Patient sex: M
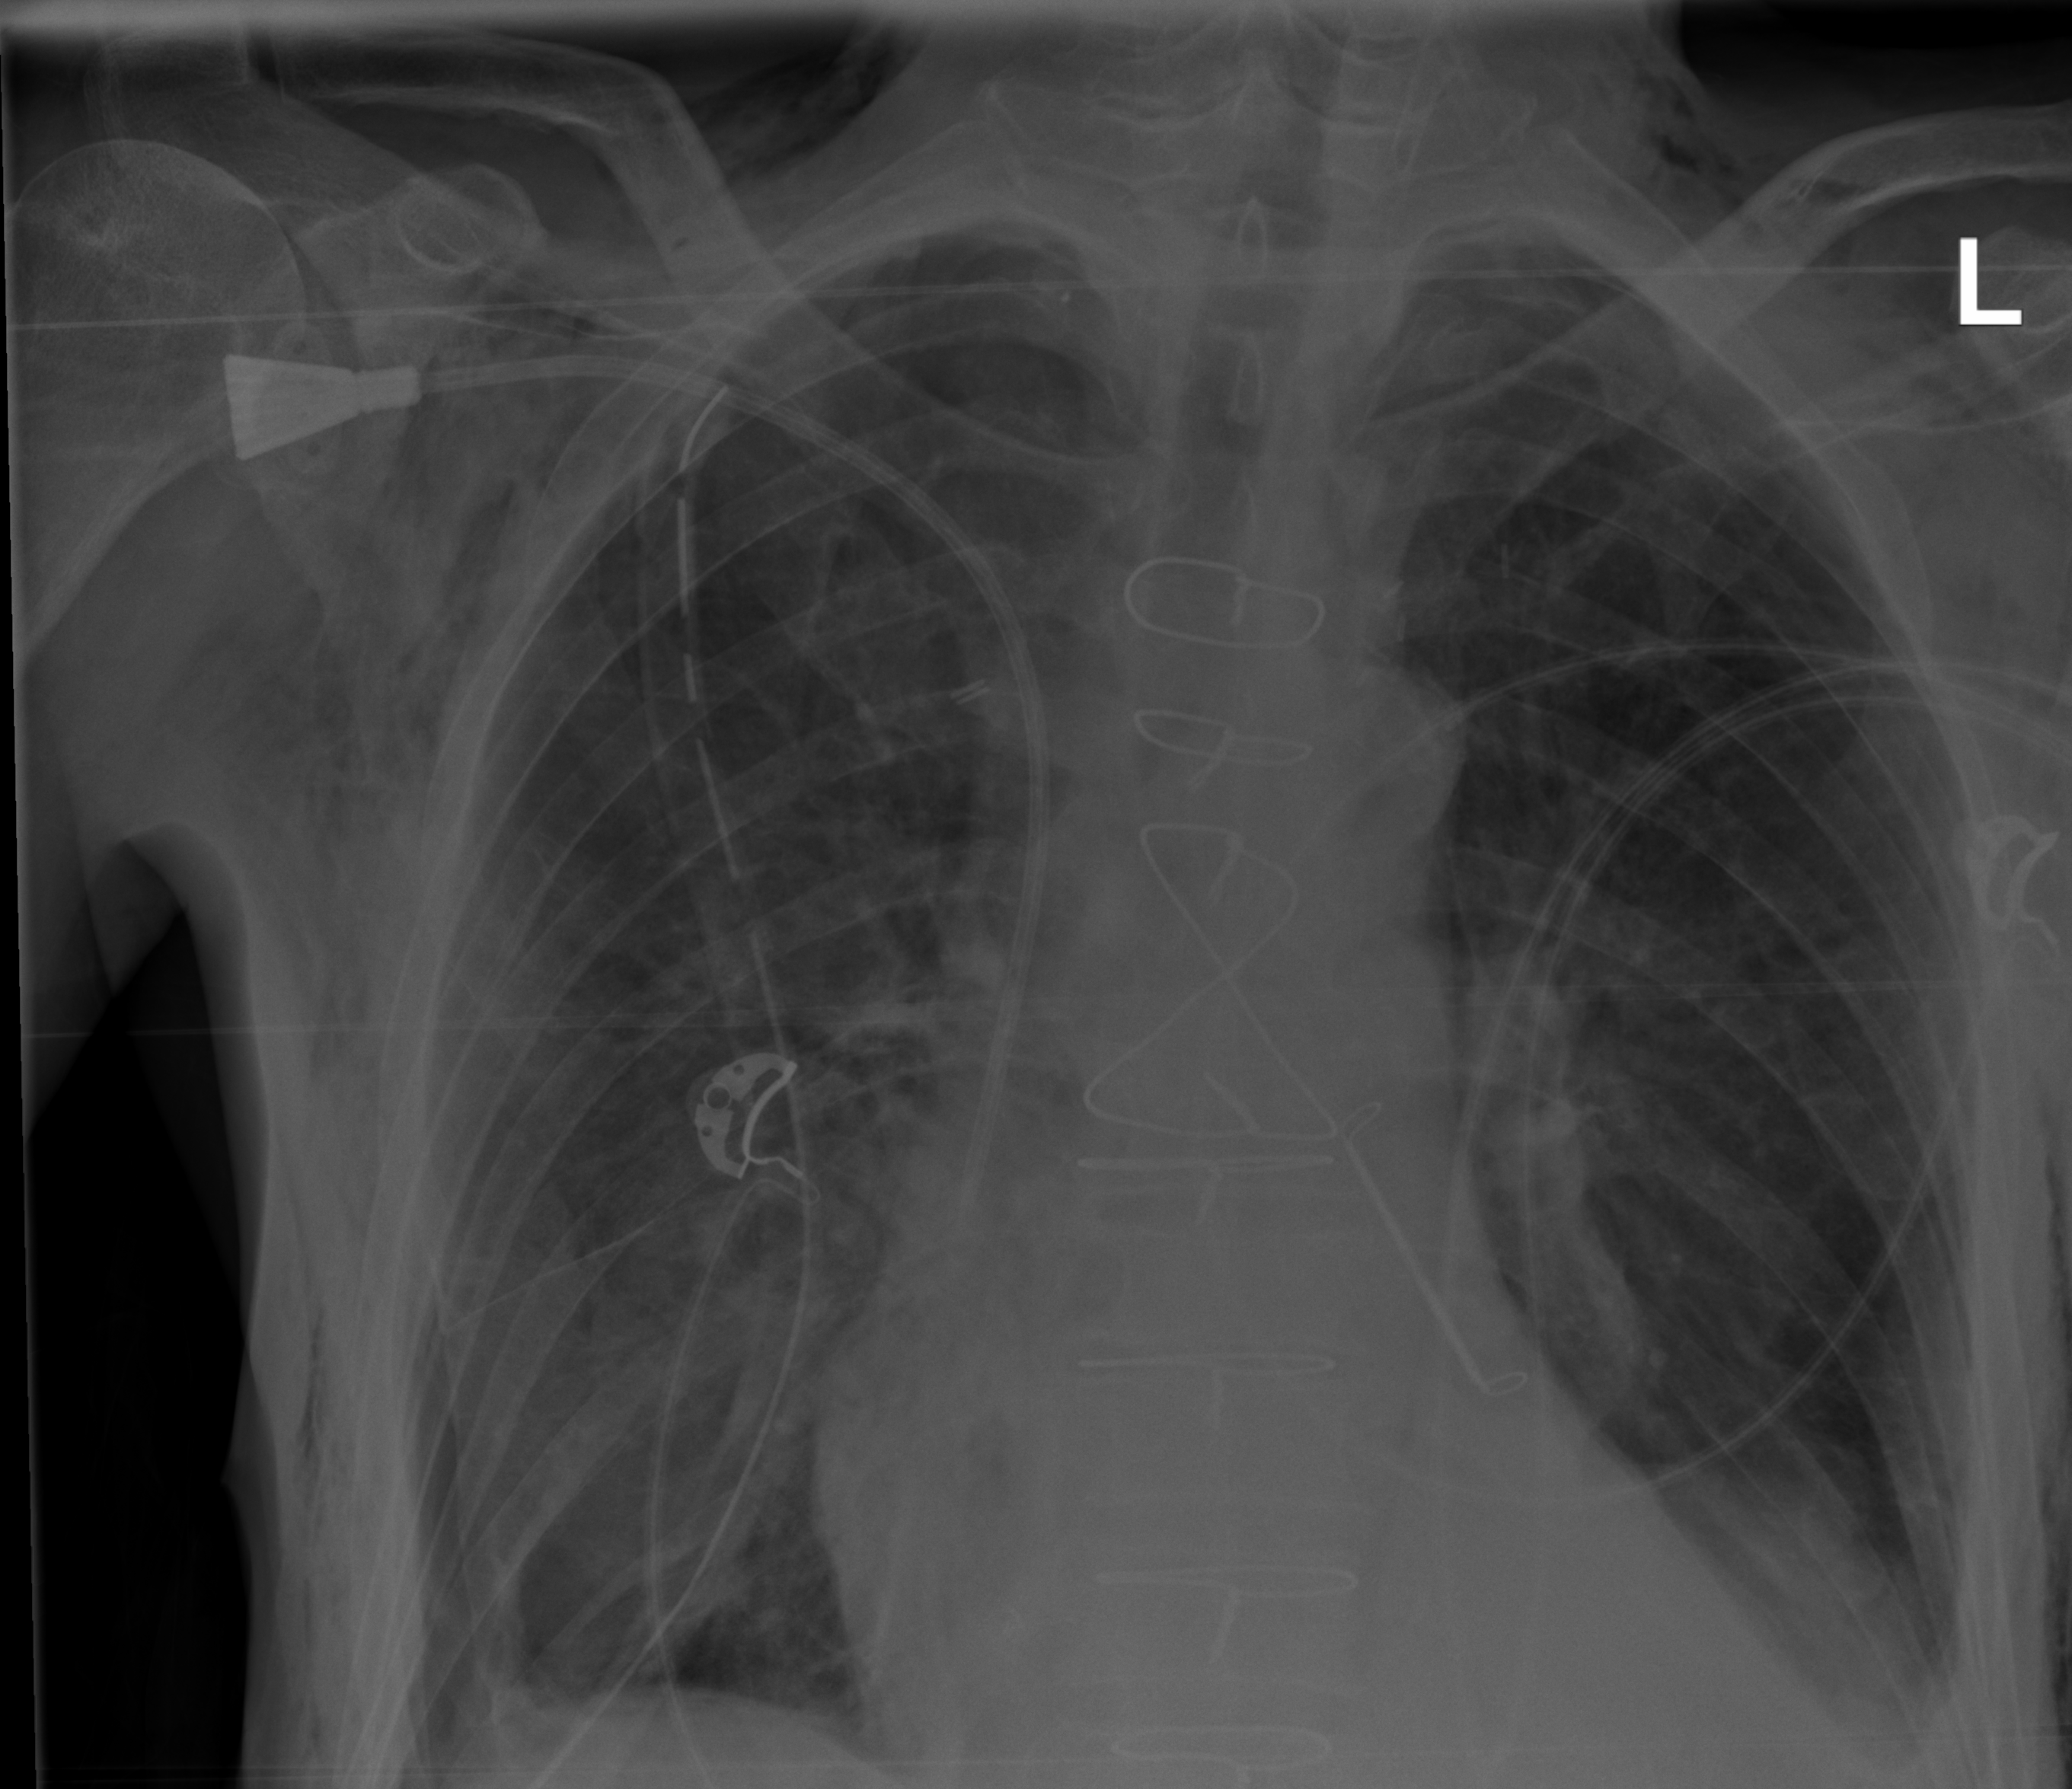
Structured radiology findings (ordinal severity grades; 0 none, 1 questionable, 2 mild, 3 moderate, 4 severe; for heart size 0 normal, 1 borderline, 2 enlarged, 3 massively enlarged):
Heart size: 1
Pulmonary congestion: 0
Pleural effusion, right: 0
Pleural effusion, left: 2
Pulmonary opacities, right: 2
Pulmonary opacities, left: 2
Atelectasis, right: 2
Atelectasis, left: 2